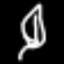
Label: leaf